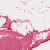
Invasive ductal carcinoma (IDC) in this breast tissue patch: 0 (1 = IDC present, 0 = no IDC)